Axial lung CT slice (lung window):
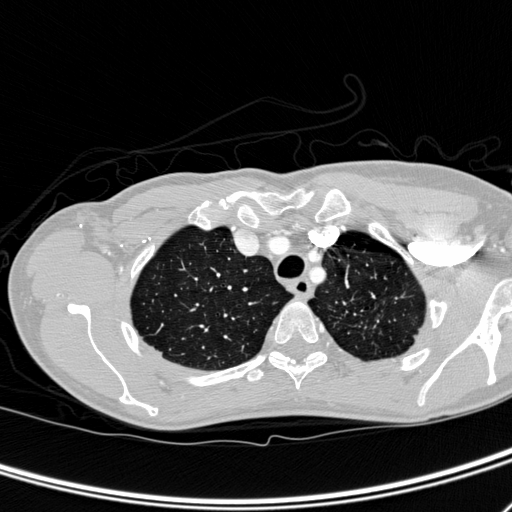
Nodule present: no